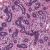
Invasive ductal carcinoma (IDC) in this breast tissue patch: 0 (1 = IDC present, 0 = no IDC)